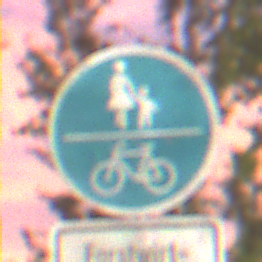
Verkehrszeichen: GemeinsamerGehUndRadweg
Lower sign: BesondereFahrzeugeUndTransportgueter7
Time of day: SunriseSunset
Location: Outdoor (Urban)
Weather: PartlyCloudy
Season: NotSpecified
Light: Artificial